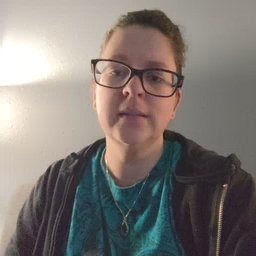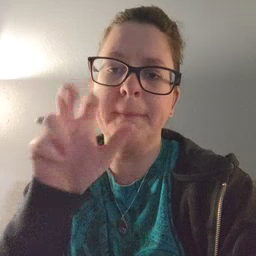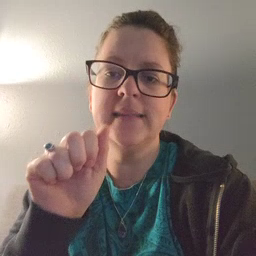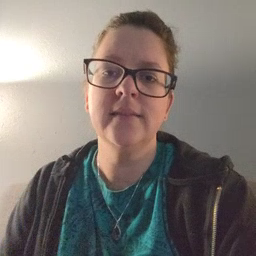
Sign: pizza